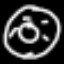
Label: donut